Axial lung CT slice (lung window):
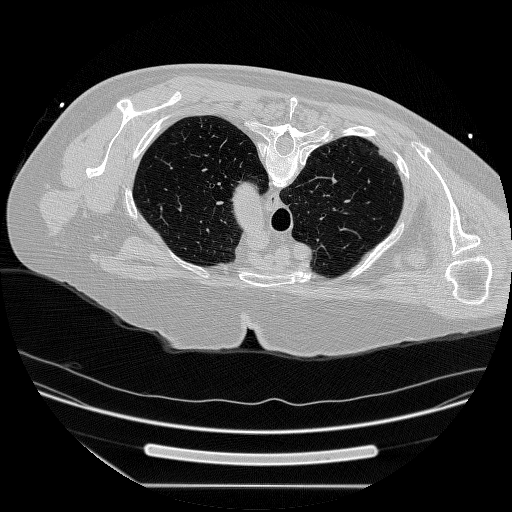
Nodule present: no